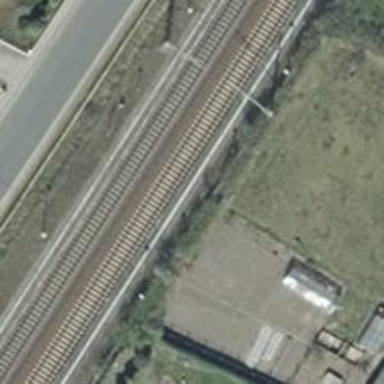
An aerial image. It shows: Close-up of railway platform edge.